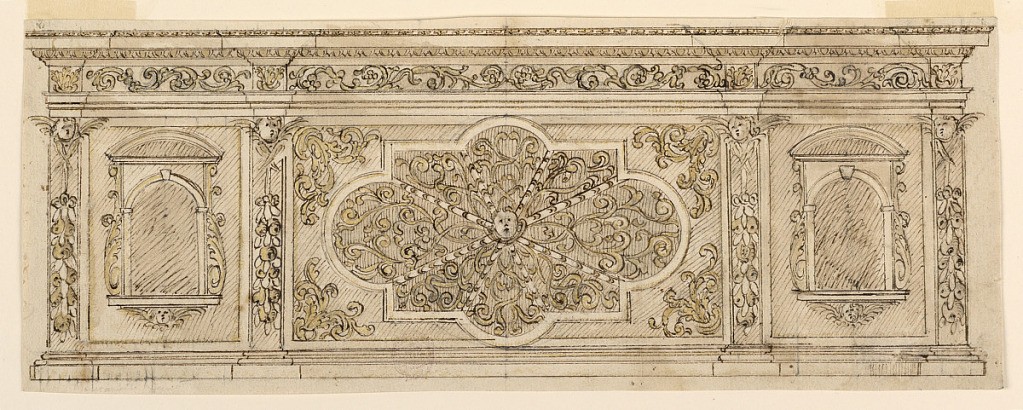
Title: Drawing project: the elevation of a chest
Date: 1600–1650
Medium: Incised lines, pencil, pen, ink and yellow watercolor on paper
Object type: Drawing
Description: Horizontal composition of a chest. The central section has a twelve cornered quatrefoil subdivided with spoks and a cherub in the center. There are plant ornaments between the spokes and in the corners of the section. The lateral sections have aediculae with cherubs. Pilasters are decorated with fruit bucnhes suspended from cherubim. Scale at the bottom left.